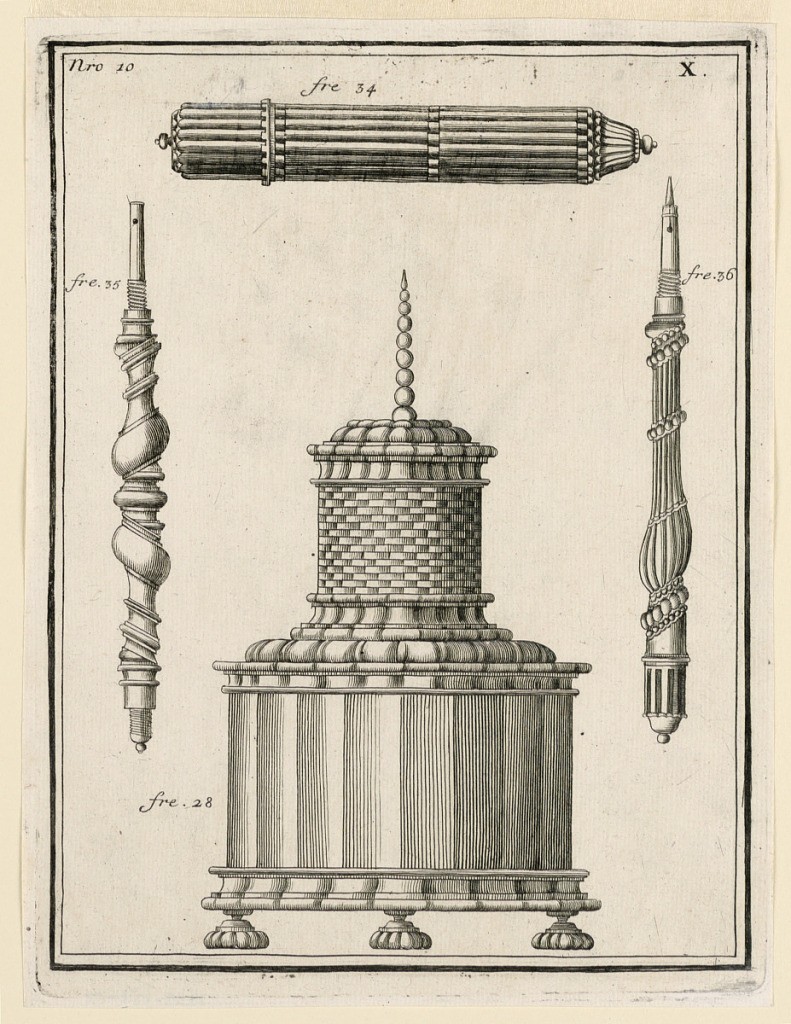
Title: Plate 10, from Recueil d'ouvrages curieux de mathématique et de mécanique, ou description du cabinet de Monsieur Grollier de Servière
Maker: Etienne Joseph Daudet, French, 1672 - 1730
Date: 1732
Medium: Engraving on paper
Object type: Print
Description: Designs for a container and related mechanical devices, to be carried out in metal or ivory. The top half is a cylinder, with a beaded point. The larger lower section rests on three feet. Left, a long (threaded?) spool, to the right, another. Above, a composit cylinidrical piece; small cylinder around a larger one.